Question: I am running my test cases succesfully using mocha-phantomjs configurations.
Now I am running these test using Karma launcher.
But I get the issue 'Chai is not defined'.
Here is my configuration file.
'''
module.exports = function(config) {
config.set({
client: {
mocha: {
ui: 'tdd'
}
},
basePath: '',
frameworks: ['mocha'],
files: [
'web/js/*.js',
'test/lib/*.js',
'node_modules/chai/chai.js' //added this on suggestion of the answer in stackoverflow
],
exclude: [
],
preprocessors: {
},
reporters: ['progress'],
port: 9876,
colors: true,
logLevel: config.LOG_INFO,
autoWatch: true,
browsers: ['Firefox'],
singleRun: false,
});
};
'''

I have researched on it and found this <URL>,
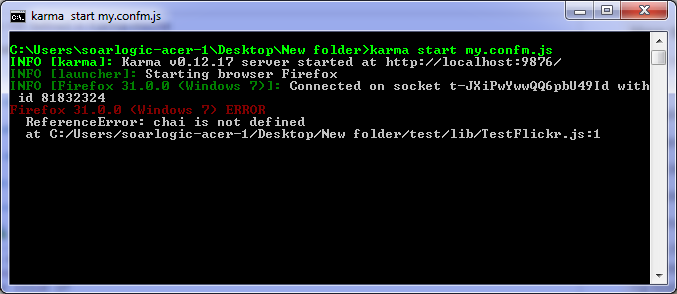
Answer: I installed the karma-chai plugin for chai
<URL>
Change frameworks to this.
'''
frameworks: ['mocha', 'chai']
'''
and add these dependencies.
'''
npm install karma-chai --save-dev
'''
Now I have solved my problem.
Hope this will help you also.